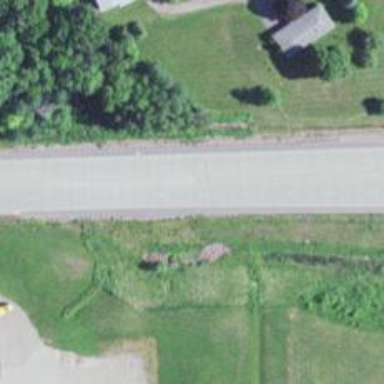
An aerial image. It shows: Trunk highway.